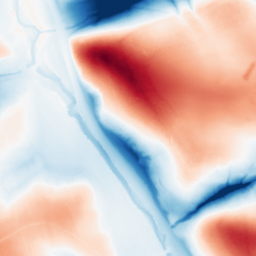
Category: classical
Decomposition family: gaussian_anisotropic
Decomposition parameters: sigma_x: 5
sigma_y: 50
Upsampling method: bicubic
Upsampling parameters: scale: 2
Upsampling scale: 2